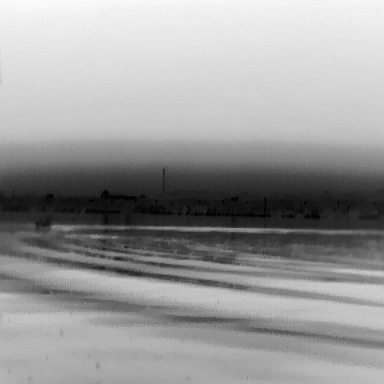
There is a canoe in the infrared image.